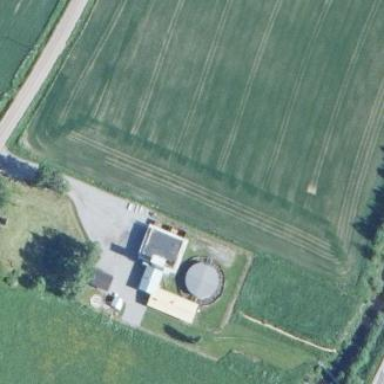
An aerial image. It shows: Farmyard area.